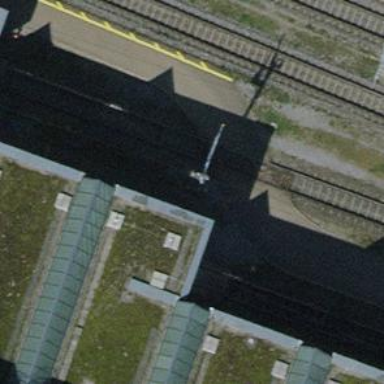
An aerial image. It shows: Railway level crossing.